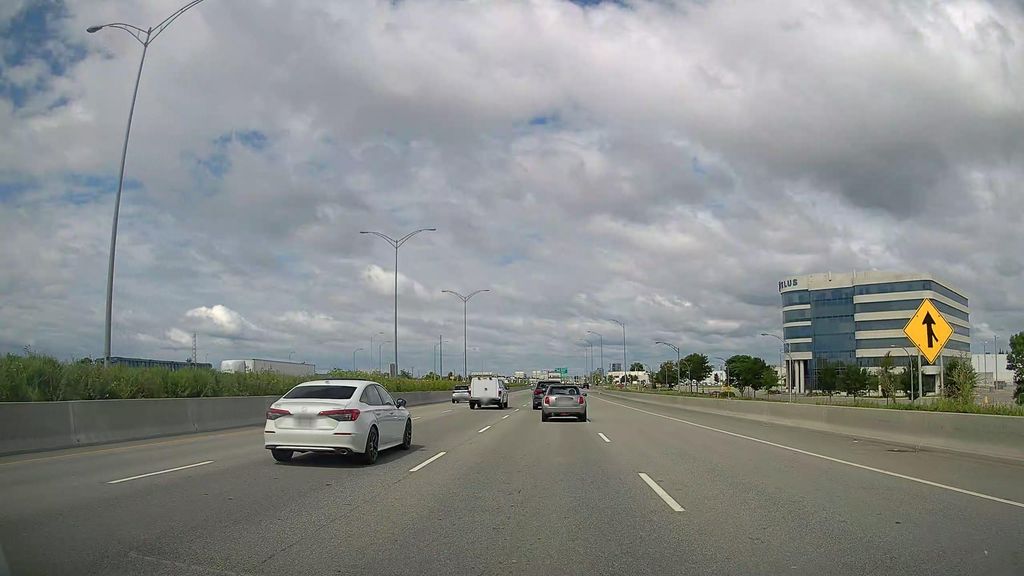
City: montreal